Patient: sex M, age 65
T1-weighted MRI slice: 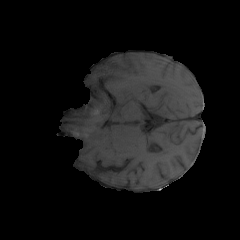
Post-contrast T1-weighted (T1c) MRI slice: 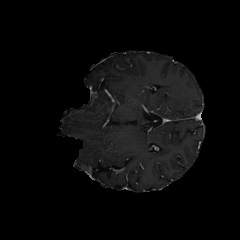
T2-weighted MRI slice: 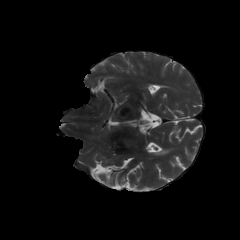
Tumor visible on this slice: no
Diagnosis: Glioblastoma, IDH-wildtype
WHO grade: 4